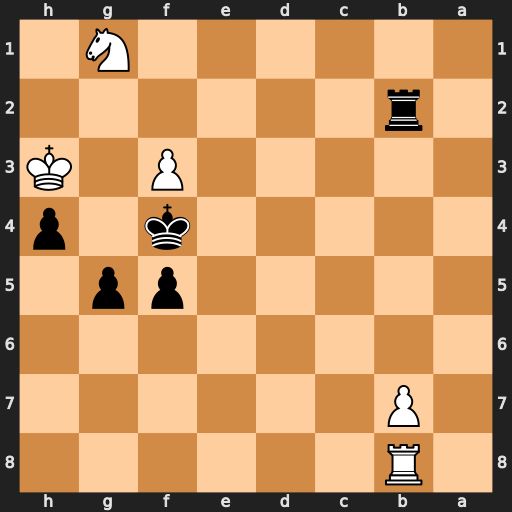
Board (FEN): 1R6/1P6/8/5pp1/5k1p/5P1K/1r6/6N1
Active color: b
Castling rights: -
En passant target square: -
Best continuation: g4+ fxg4 fxg4+ Kxh4 Rh2+ Nh3+ Rxh3#